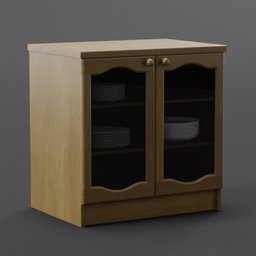
Label: furniture